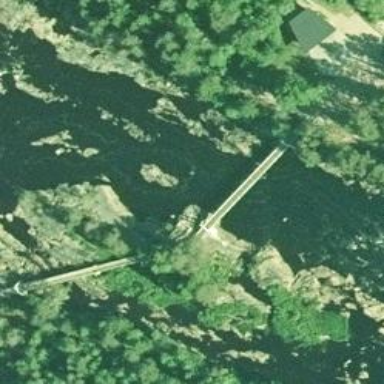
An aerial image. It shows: Footway bridge.